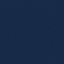
Label: SeaLake